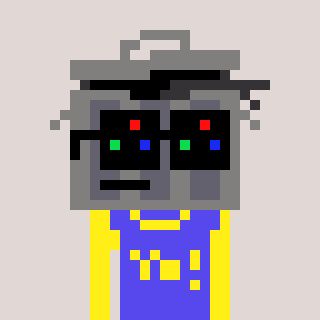
a pixel art character with square black sunglasses, a trashcan-shaped head and a computerblue-colored body on a warm background